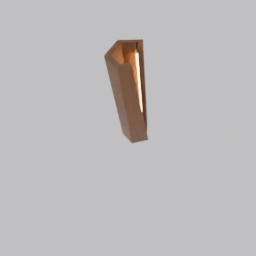
Label: lighting